Aerial crown-view tile of a tropical tree (Barro Colorado Island, Panama), acquired 20250715:
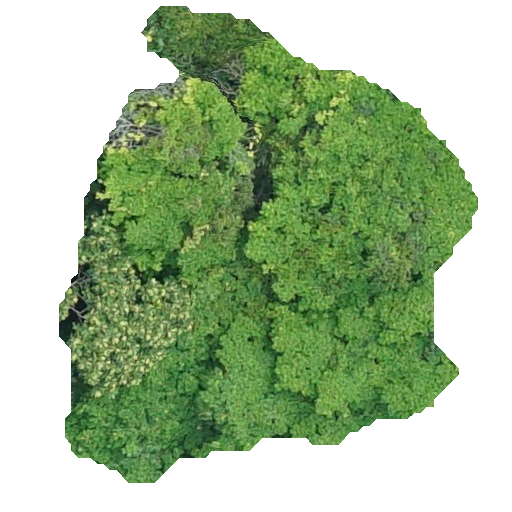
Species: Tachigali panamensis
GBIF accepted scientific name: Tachigali panamensis
Crown area: 205.434 m²